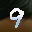
Label: 9